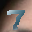
Label: 7